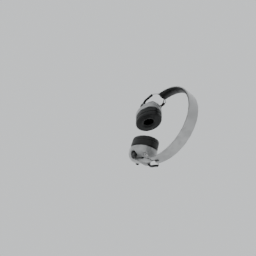
Label: electronics